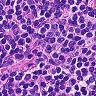
Metastatic tissue present: no